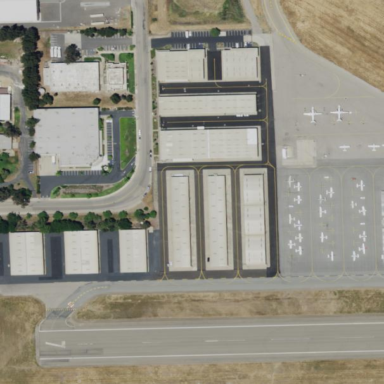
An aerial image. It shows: Asphalt apron at the airport.